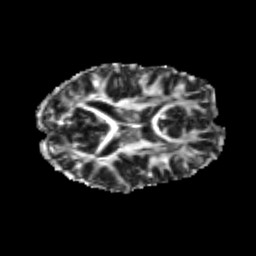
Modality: FA
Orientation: axial
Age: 19
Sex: female
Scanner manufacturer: siemens
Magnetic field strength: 3 T
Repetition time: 3.5 s
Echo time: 0.104 s